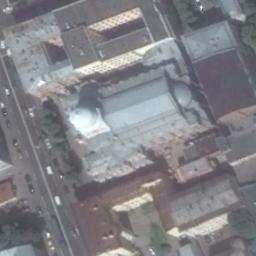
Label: church